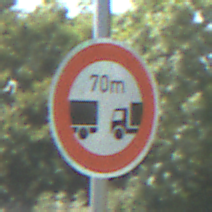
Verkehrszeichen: VerbotUnterschreitenMindestabstand
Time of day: Midday
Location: Outdoor (Nature)
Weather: Clear
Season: NotSpecified
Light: Natural